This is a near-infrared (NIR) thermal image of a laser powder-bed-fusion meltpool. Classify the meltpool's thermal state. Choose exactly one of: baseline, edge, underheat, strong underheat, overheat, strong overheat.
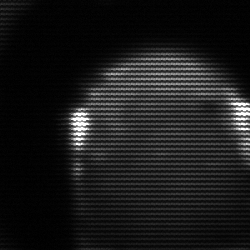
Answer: edge